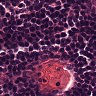
Metastatic tissue present: no